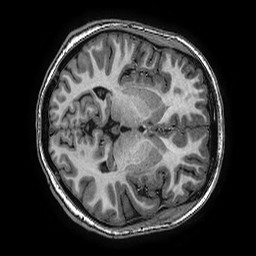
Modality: T1w
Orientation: axial
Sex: female
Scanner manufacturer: ge
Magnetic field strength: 3 T
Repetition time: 0.0077 s
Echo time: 0.003436 s